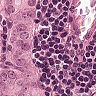
Metastatic tissue present: yes